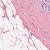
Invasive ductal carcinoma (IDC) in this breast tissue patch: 1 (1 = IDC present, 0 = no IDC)